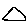
Label: triangle